Field crop: maize
Growth stage: 2
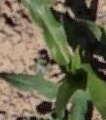
Species: maize